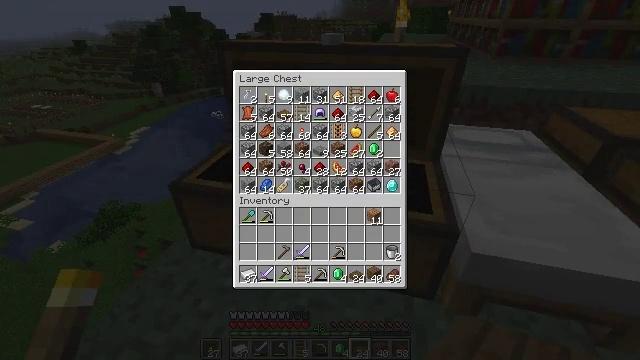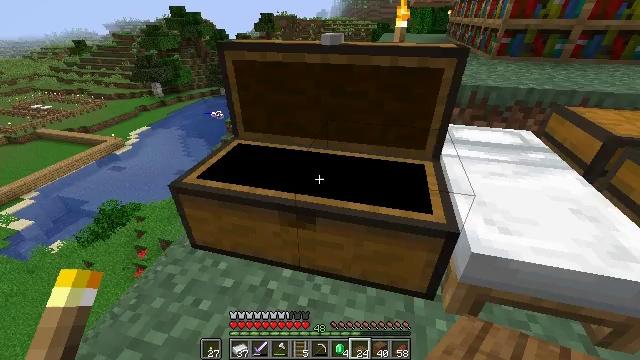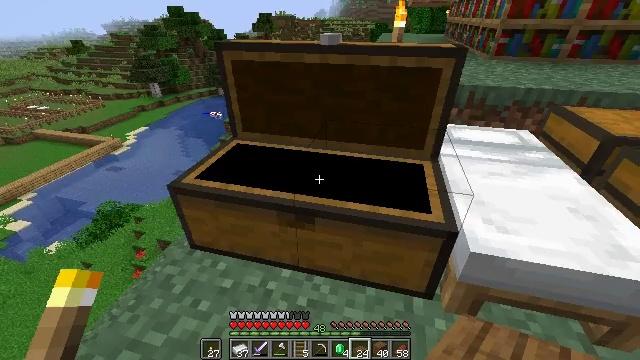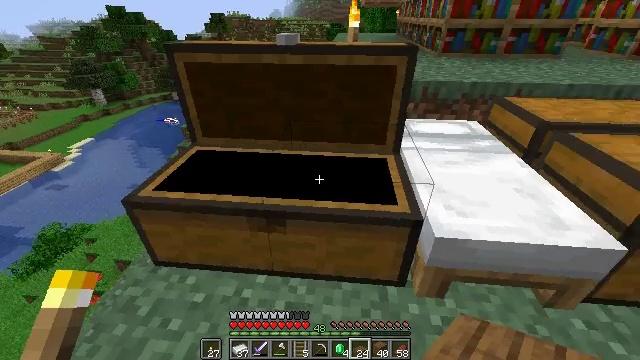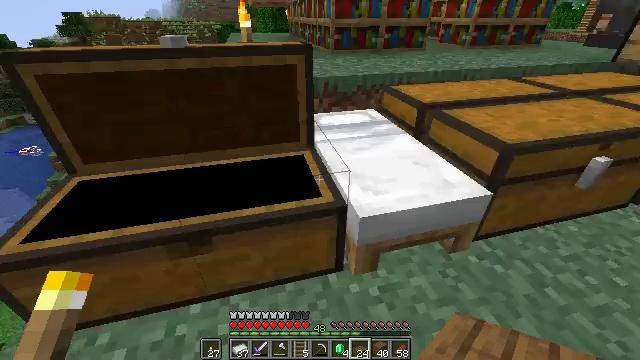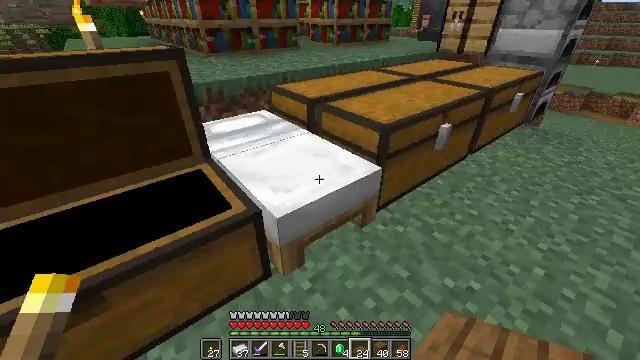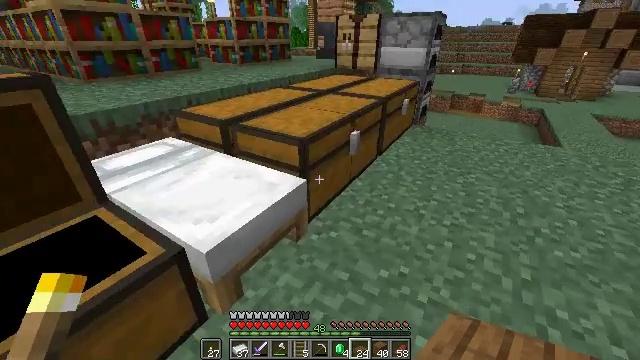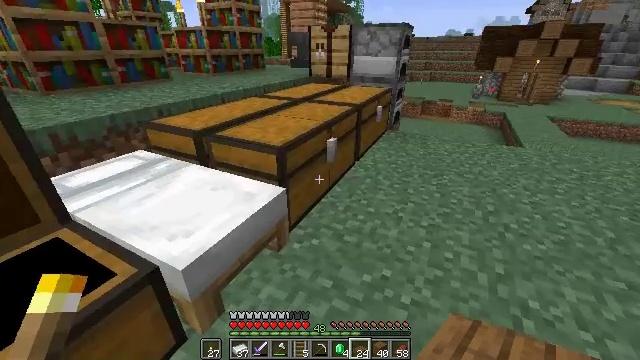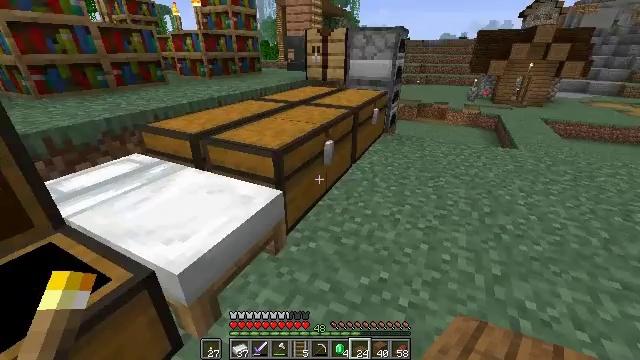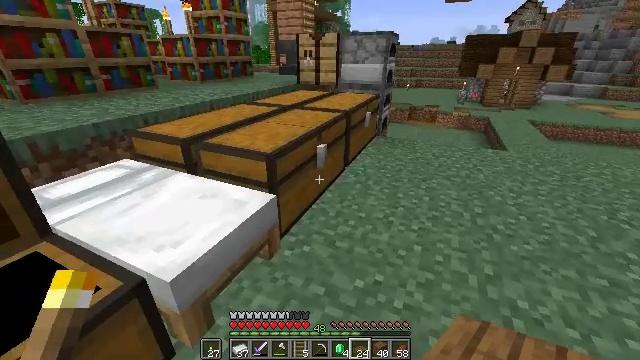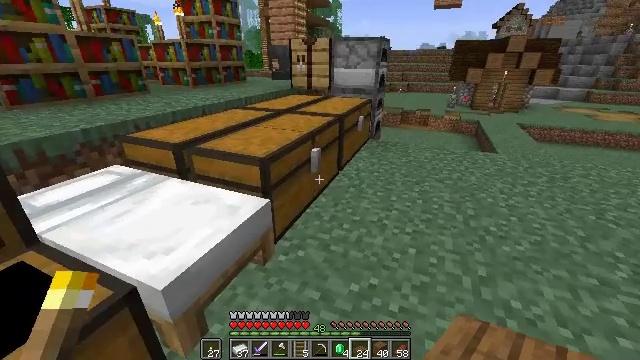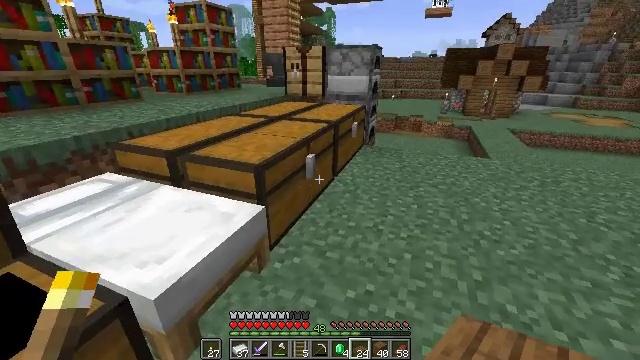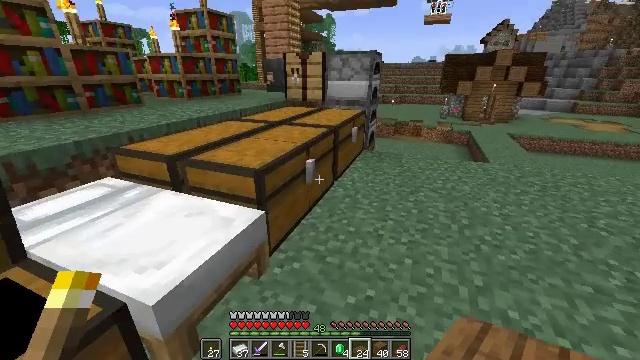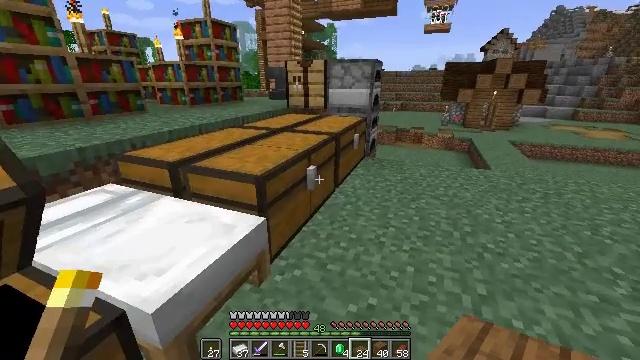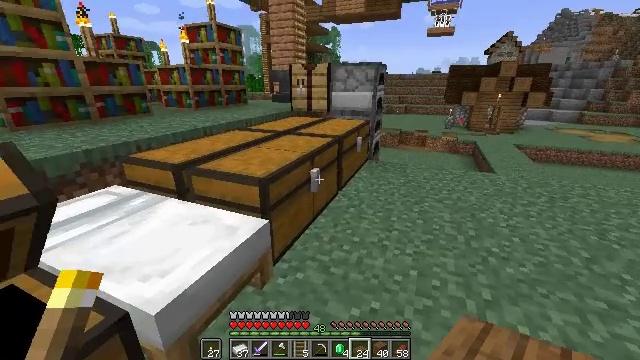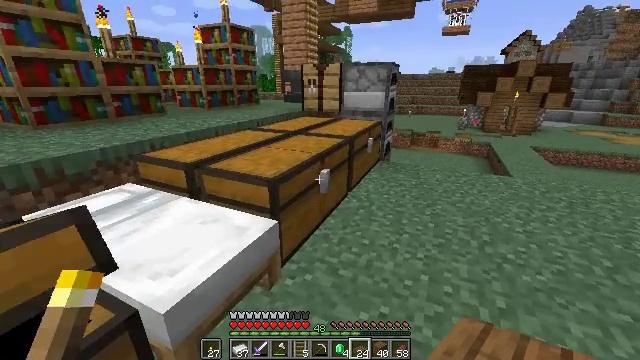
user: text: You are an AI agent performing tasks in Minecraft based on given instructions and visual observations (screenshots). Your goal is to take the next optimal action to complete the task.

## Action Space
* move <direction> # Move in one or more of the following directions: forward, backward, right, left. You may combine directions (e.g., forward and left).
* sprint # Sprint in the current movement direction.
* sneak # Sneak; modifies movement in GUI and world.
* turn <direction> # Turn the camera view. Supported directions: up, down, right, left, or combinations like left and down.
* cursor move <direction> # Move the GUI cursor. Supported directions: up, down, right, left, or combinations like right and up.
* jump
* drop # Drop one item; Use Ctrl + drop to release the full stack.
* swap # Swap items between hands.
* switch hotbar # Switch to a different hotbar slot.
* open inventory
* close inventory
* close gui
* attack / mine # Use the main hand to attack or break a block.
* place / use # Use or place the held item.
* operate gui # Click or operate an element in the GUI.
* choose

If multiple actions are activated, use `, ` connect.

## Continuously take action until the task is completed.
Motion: motion action
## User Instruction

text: Drop a spruce slab.
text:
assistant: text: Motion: no_op
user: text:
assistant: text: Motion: no_op
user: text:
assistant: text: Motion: turn right
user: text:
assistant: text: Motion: turn right
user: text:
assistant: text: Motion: turn right
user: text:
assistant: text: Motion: turn right and up
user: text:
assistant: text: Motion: turn right and up
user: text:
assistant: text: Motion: no_op
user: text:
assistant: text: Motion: turn right
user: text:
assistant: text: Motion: turn right
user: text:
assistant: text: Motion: turn right and up
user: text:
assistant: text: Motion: turn up
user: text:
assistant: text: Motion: turn up
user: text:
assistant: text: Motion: no_op
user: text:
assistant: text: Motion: move forward, turn left
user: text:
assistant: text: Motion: move forward, turn left
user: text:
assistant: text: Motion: move forward, turn left and down
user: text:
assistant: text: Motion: move forward, turn left and down, use / place
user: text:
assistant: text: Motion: use / place
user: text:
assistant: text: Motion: use / place
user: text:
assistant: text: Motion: use / place
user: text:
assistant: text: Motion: use / place
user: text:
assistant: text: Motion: no_op
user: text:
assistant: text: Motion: no_op
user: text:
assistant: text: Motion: no_op
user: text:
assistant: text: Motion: no_op
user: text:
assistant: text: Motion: no_op
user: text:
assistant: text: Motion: no_op
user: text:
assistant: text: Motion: no_op
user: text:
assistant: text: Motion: no_op